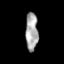
Tissue: skin
Cell type: Others
Senescence score: 0.7648
Nuclear area (px): 461
Mean DAPI intensity: 168.833